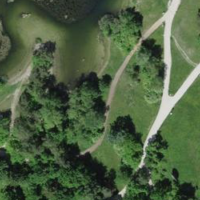
EUNIS habitat code: 53
Species observed at this site:
Lythrum salicaria
Corvus corone
Pinus sylvestris
Cantharis livida
Fulica atra
Buteo buteo
Schoenoplectus lacustris
Centaurium pulchellum
Chroicocephalus ridibundus
Ischnura elegans
Lucilia sericata
Pararge aegeria
Phragmites australis
Primula vulgaris
Cirsium arvense
Menyanthes trifoliata
Clytra laeviuscula
Anas platyrhynchos
Sturnus vulgaris
Alisma plantago-aquatica
Sympecma fusca
Passer domesticus
Phalacrocorax carbo
Hofmannophila pseudospretella
Centaurea scabiosa
Ajuga reptans
Prunella vulgaris
Sterna hirundo
Anax ephippiger
Cornus sanguinea
Ononis spinosa
Anax imperator